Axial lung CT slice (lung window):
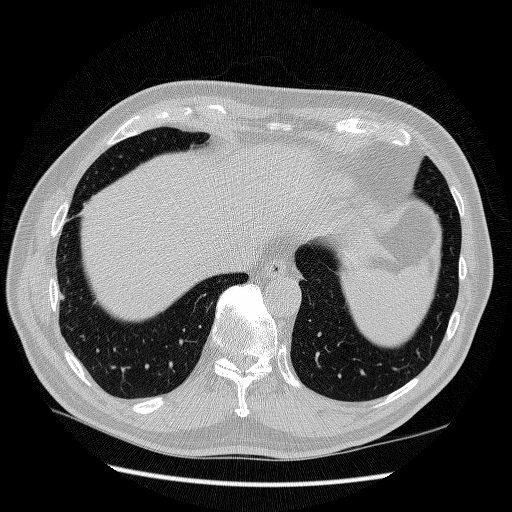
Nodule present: no